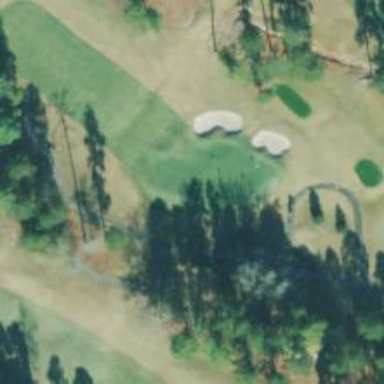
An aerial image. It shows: Golf hole.